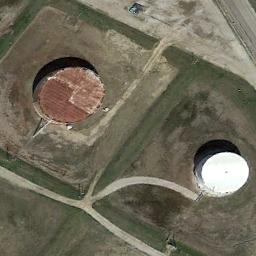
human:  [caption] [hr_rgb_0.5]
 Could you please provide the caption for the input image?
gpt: About half of the storage tanks on this open lot have their lids open .

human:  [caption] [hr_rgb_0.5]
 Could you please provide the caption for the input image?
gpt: There are two neatly arranged large oil storage tanks in the factory, And there are large lawns in the factory .

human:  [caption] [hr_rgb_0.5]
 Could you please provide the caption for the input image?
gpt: The storage tanks are surrounded by grass .

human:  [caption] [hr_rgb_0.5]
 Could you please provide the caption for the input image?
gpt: There are two storage tanks on the grass .

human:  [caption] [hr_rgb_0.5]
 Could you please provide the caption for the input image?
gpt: There are two storage tanks of different sizes .